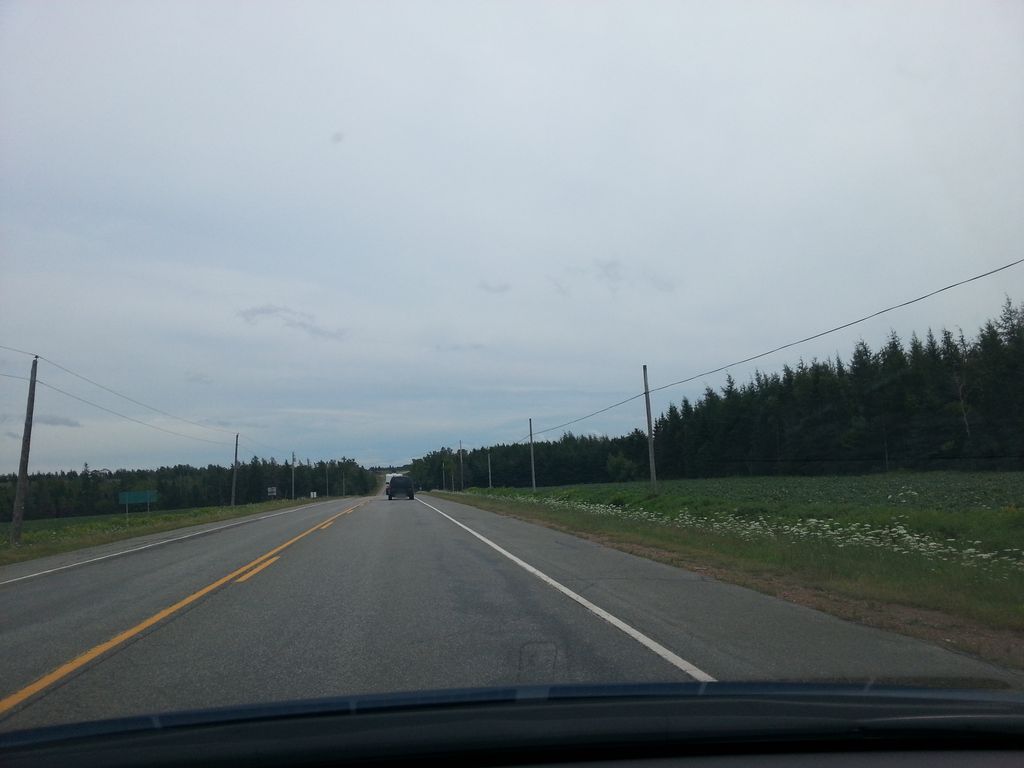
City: charlottetown